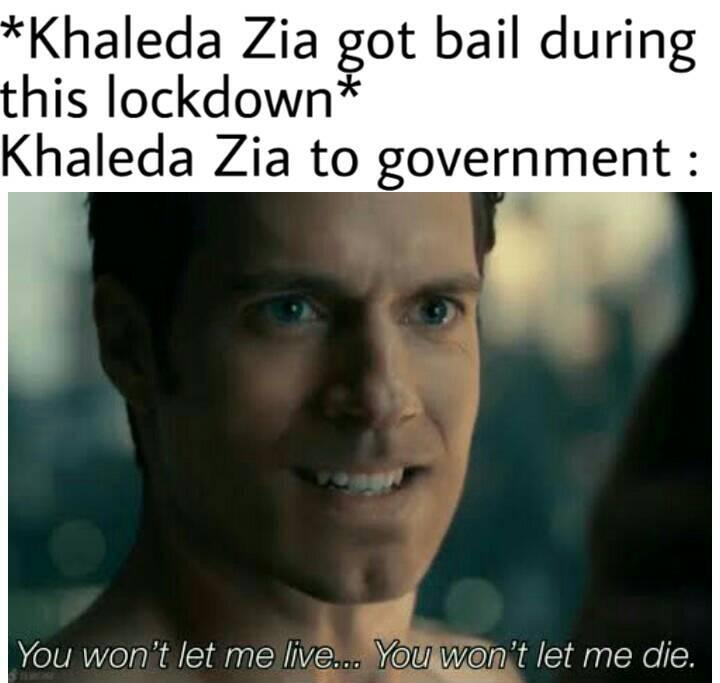
Caption: *Khaleda Zia got bail during this lockdown*    Khaleda Zia to government :    You won't let me live...  You won't let me die.
Label: hate